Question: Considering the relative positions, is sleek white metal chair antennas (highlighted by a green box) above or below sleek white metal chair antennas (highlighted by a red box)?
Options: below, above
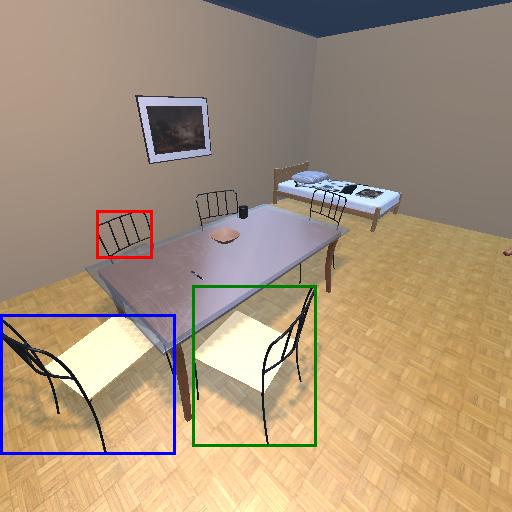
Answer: below